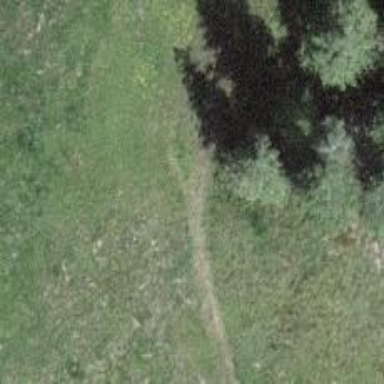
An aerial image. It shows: Path on the ground.